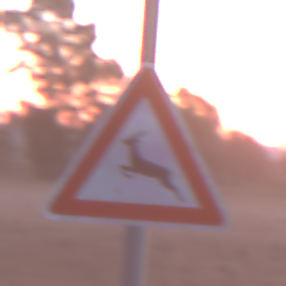
Verkehrszeichen: WildwechselRechts
Umgebung: Outdoor, Nature
Tageszeit: SunriseSunset
Wetter: Clear
Licht: Natural
Jahreszeit: NotSpecified
Kontrast: LowContrast